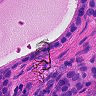
Metastatic tissue present: yes